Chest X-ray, PA view. Patient: 58 years old, sex F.
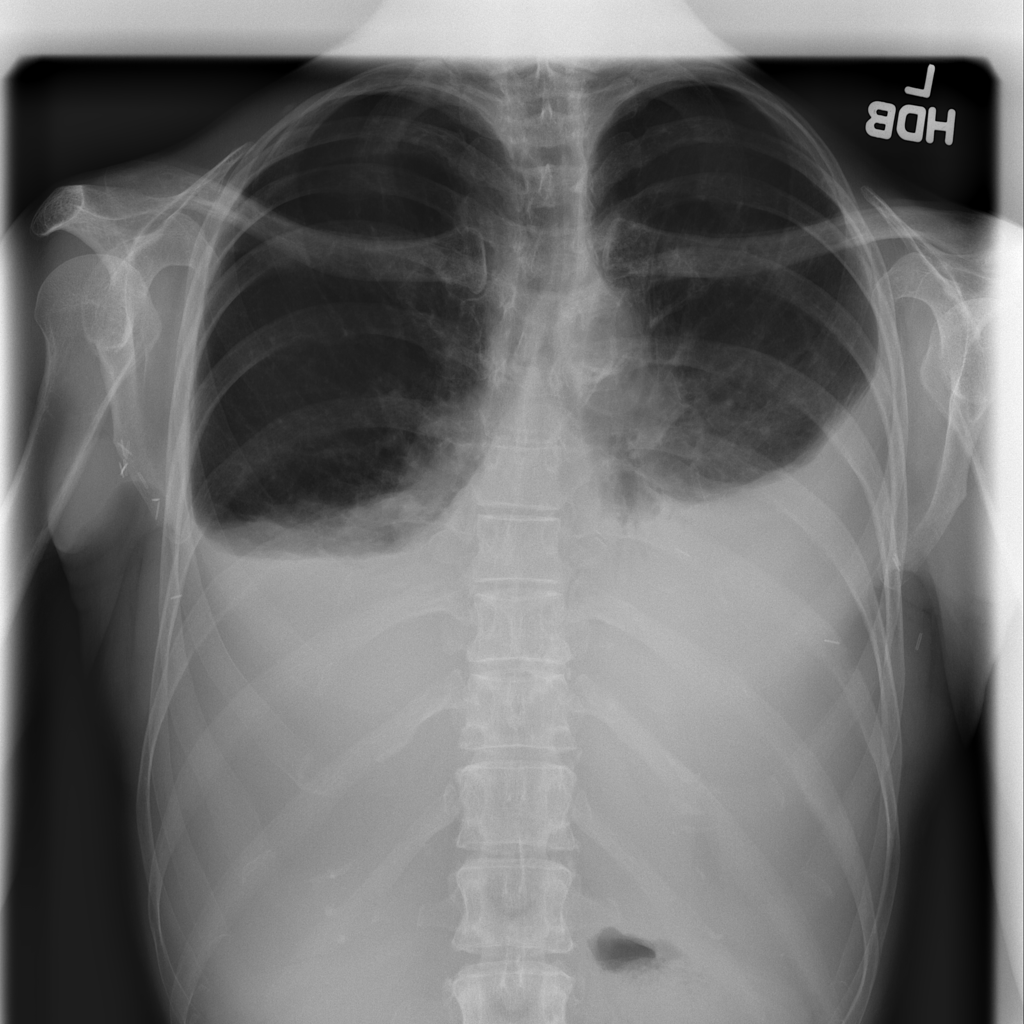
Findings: Effusion